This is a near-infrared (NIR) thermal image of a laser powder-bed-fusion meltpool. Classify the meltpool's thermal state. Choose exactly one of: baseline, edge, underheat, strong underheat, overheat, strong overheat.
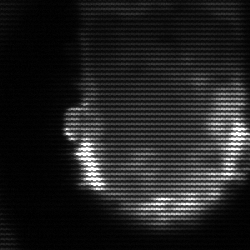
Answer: baseline